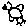
Label: bird